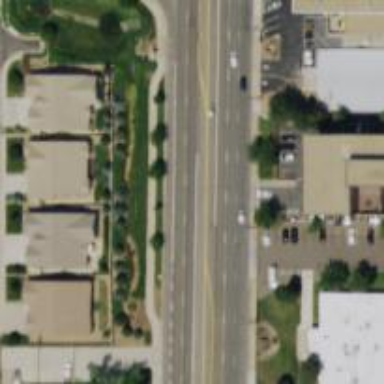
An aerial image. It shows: Secondary road with separate asphalt sidewalk.